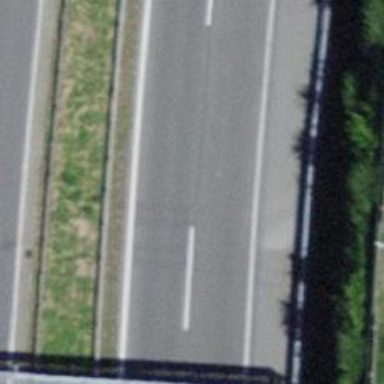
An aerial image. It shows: Motorway bridge with asphalt surface.